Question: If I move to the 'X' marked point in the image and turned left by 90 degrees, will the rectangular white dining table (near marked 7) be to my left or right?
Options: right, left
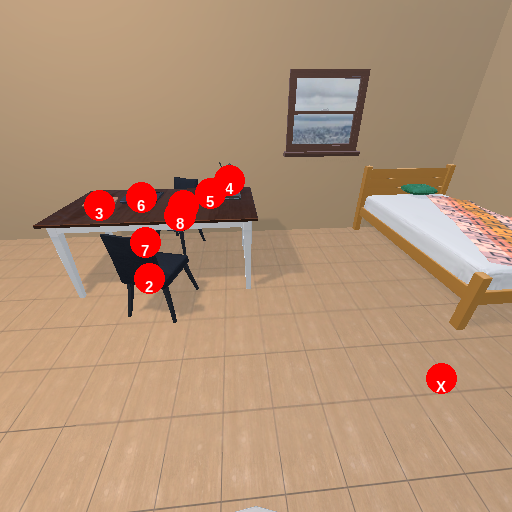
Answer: right